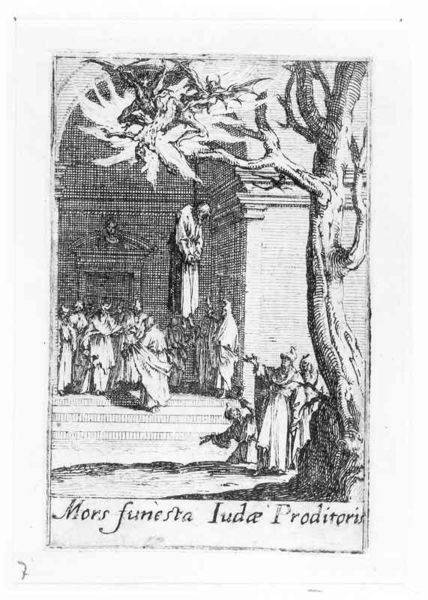
Titel: Der Tod des Judas
Künstler: Jacques Callot
Standort: Karlsruhe
Institution: Staatliche Kunsthalle Karlsruhe
Schlagwörter: baum, gruppe, mann, schatten, weiß, frauen, menschen, äste, frankreich, licht, männer, schwarz, tür, zeichnung, gebäude, haus, leute, gericht, richter, bibel, henker, hinrichtung, leiche, mensch, mord, tod, tot, toter, trauer, türbogen, ast, kirche, gewand, strick, gewänder, schrift, zuschauer, mauer, grafik, graphik, linien, hof, rundbogen, treppe, inschrift, stufe, stufen, zeigen, tor, eingang, arkade, hängen, kirch, seil, selbstmord, druck, druckgraphik, schnitt, schraffur, radierung, stich, revolution, text, verbrecher, strafe, volk, fries, prister, leichnam, teufel, verfolgung, ermordung, mittelalter, priester, mönch, geistliche, maum, opfer, aufgehängt, jünger, kupferstich, turban, krähen, ungeheuer, hetze, dämonen, geist, monster, latein, lateinisch, öffentlich, urteil, juden, apostel, folter, inquisition, galgen, judas, seriendruck, kreuzschraffur, sruck, silberlinge, verrat, gehängt, tötung, erhängung, gehängter, erhängen, erhängt, propaganda, gehenkter, erhängter, gehenkt, umnhang, mors, 7, henken, opfertod, silberling, aufgehenkt, baum erhängter, proditoris, mors nufesta iudae prodit pris, kupf3erstifch